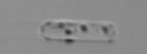
Label: Cerataulina_pelagica